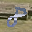
Label: 8